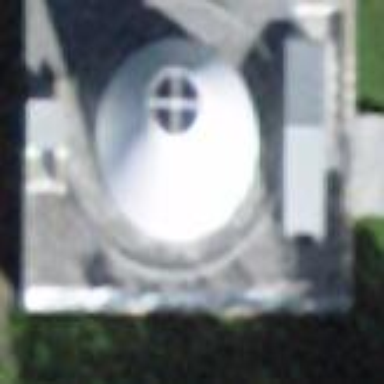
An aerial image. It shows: Building serving as place of worship.